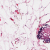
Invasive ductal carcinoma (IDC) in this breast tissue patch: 0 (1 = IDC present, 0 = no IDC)